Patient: sex F, age 35
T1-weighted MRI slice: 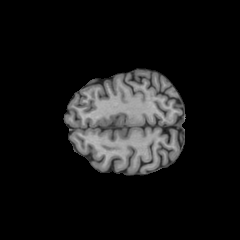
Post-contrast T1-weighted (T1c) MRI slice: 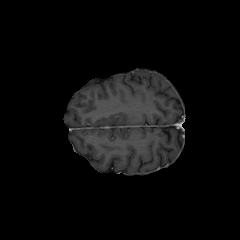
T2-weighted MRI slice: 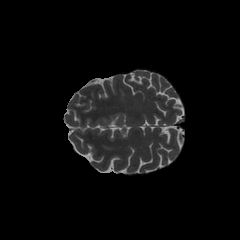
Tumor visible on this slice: no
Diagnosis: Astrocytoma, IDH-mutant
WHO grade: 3